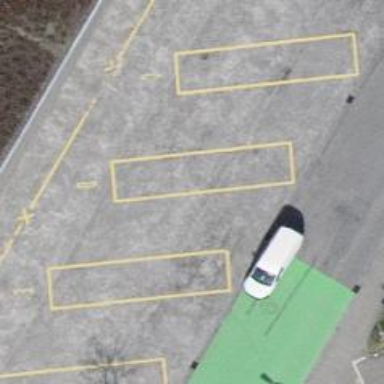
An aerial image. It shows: Bus stop with designated stop position for public transport.